Aerial crown-view tile of a tropical tree (Barro Colorado Island, Panama), acquired 20250915:
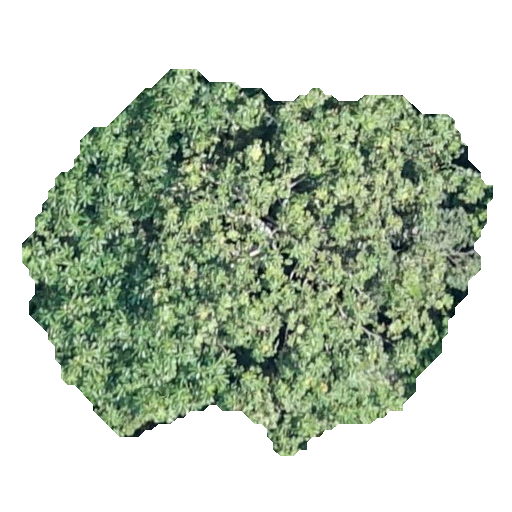
Species: Cecropia insignis
GBIF accepted scientific name: Cecropia insignis
Crown area: 187.137 m²